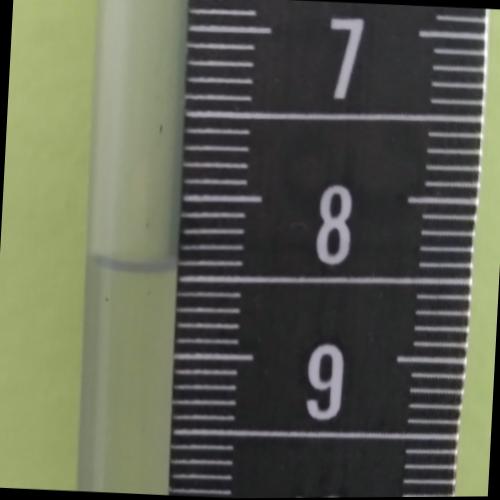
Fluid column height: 8.4 cm